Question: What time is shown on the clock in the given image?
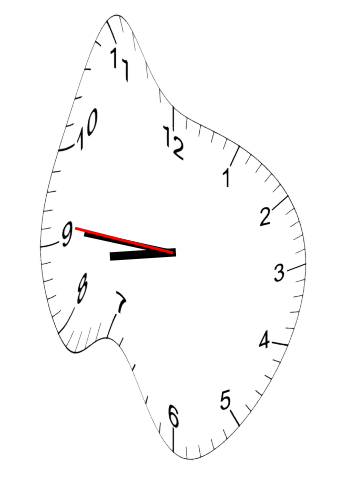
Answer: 08:45:46